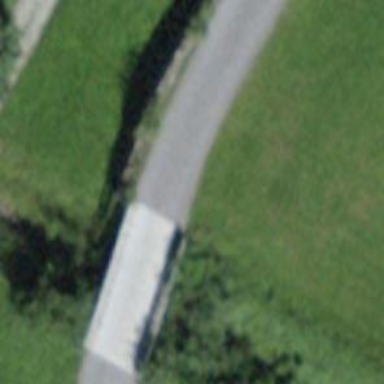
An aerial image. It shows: Unclassified road with asphalt surface running over bridge.